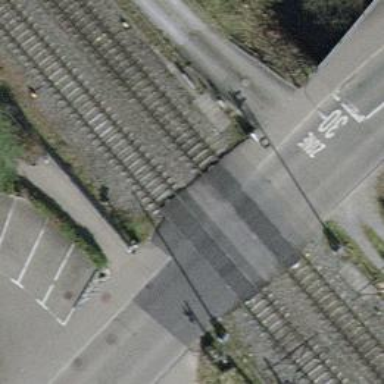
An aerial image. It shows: Railway crossing with lights and full barrier.